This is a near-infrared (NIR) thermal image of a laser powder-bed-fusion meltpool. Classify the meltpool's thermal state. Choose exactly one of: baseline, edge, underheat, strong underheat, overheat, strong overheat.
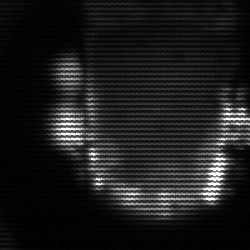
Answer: baseline